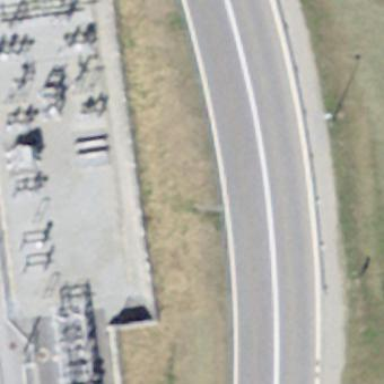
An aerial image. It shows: Fenced-in traction substation.